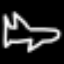
Label: airplane